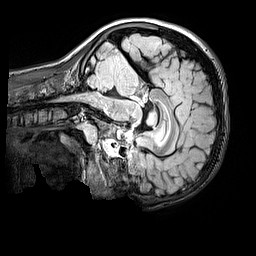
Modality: FLAIR
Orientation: sagittal
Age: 12
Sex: male
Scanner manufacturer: siemens
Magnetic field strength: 3 T
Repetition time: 5 s
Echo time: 0.388 s